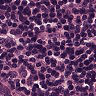
Metastatic tissue present: no